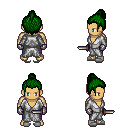
a pixel art fantasy rpg character, male body template, human, tanned skin, white robe, magenta pants, green short topknot hairstyle, metal gloves, white slippers, dagger, four views (front, back, left, right), 2x2 character sprite sheet, small pixel art, hard edges, no anti-aliasing